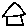
Label: house